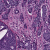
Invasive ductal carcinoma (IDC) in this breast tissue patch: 0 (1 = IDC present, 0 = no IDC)